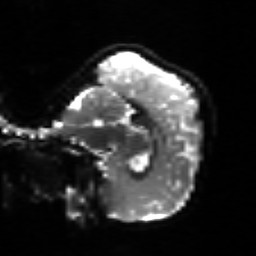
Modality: sbref
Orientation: sagittal
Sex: female
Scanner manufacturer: siemens
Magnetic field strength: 3 T
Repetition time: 5 s
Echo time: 0.071 s